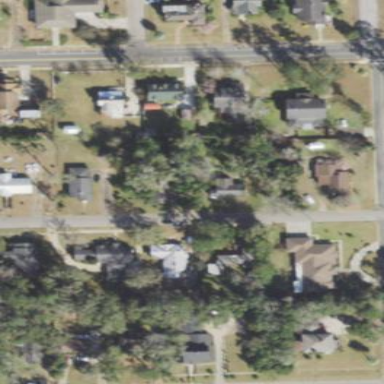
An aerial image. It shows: Residential area consisting of single-family homes.